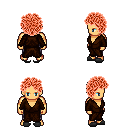
a pixel art fantasy rpg character, male body template, human, tanned skin, brown robe, metal pants, red curly afro hairstyle, gray slippers, four views (front, back, left, right), 2x2 character sprite sheet, small pixel art, hard edges, no anti-aliasing